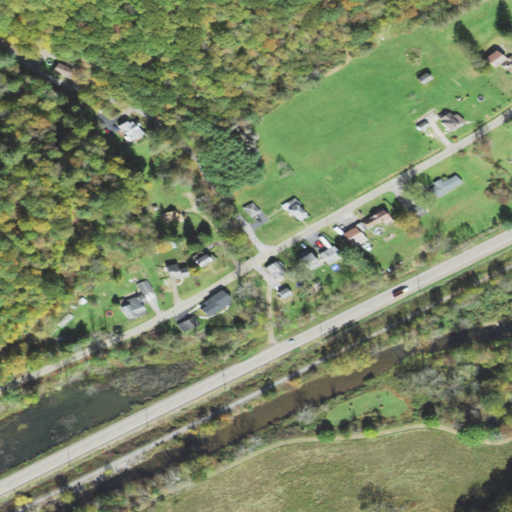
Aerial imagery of valley in Pennsylvania named Boardinghouse Hollow containing open development, deciduous forest, pasture, low intensity development, mixed forest, medium intensity development, evergreen forest, cultivated crops, and high intensity development